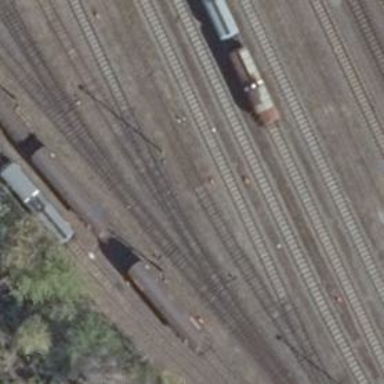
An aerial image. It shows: Railway switch.